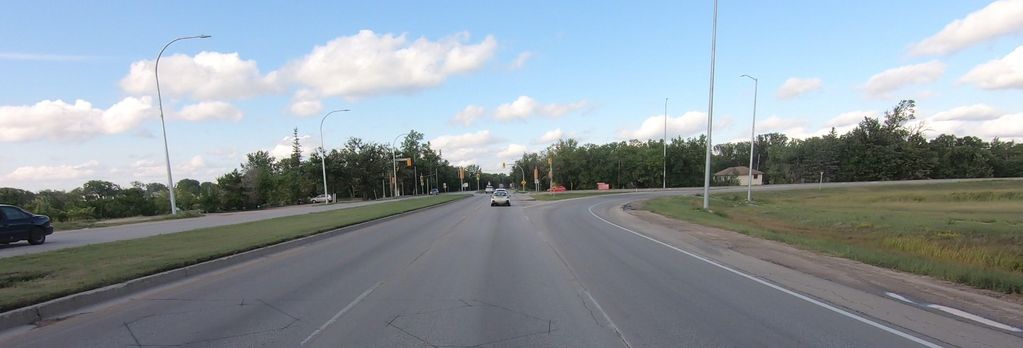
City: winnipeg